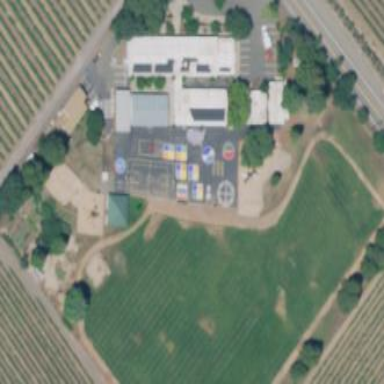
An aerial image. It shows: School.